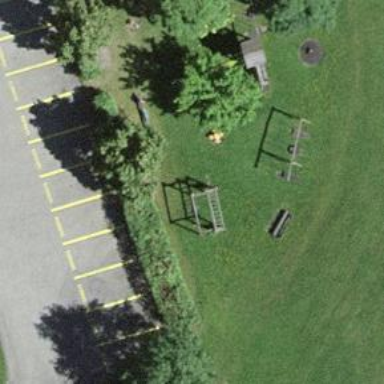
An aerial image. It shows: Playground area for leisure land.